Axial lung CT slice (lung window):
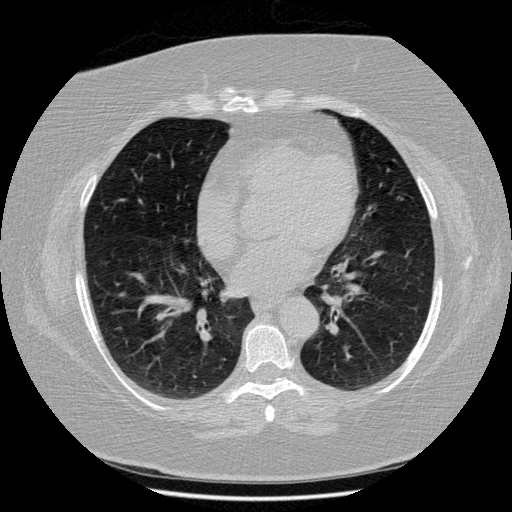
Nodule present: no